Field crop: maize
Growth stage: 2
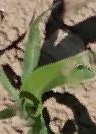
Species: maize